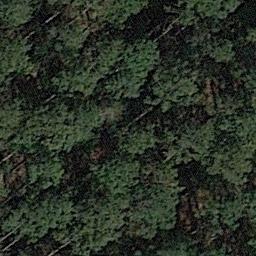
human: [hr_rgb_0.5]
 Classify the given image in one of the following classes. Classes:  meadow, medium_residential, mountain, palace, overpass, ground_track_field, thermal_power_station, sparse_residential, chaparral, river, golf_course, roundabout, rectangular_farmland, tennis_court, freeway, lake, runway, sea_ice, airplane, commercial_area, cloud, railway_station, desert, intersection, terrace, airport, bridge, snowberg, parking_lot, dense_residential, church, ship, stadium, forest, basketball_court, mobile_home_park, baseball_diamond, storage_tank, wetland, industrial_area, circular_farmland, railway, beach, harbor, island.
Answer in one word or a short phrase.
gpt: forest